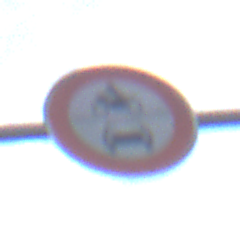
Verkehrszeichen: VerbotKraftfahrzeuge
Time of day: SunriseSunset
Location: Outdoor (Urban)
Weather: PartlyCloudy
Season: NotSpecified
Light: Natural